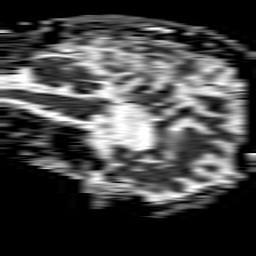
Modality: ADC
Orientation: sagittal
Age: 82
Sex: male
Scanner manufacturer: philips
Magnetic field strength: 1.5 T
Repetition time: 4.6 s
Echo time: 0.08631 s